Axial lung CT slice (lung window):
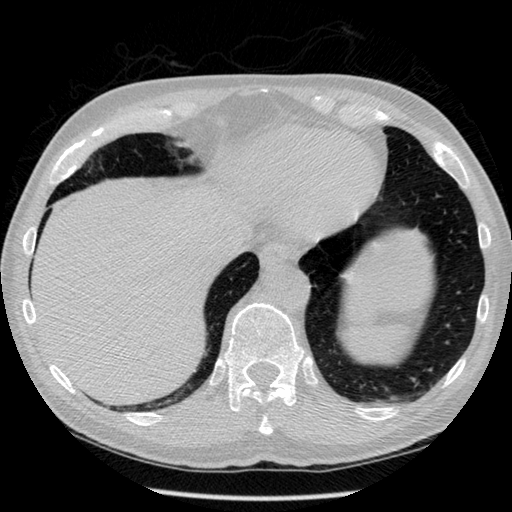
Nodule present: no